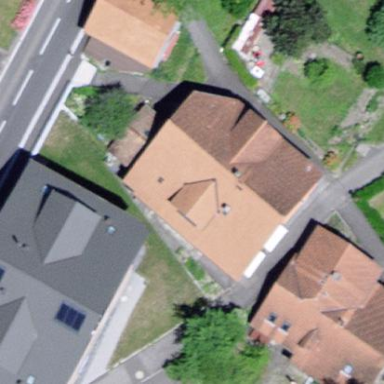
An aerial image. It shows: Residential building.